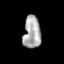
Tissue: skin
Cell type: Epithelial cells
Senescence score: 0.2037
Nuclear area (px): 549
Mean DAPI intensity: 171.86